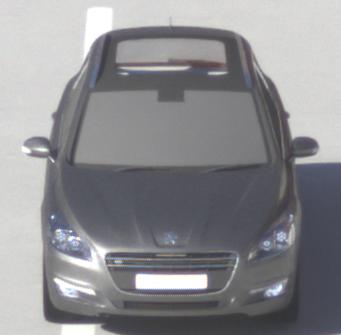
Make: Peugeot
Model: 508 SW 120 VTi
Detailed model: 508 (I) SW
Model produced from: 2011/03
Model produced until: 2014/05
Doors: 5
Color: gray
Road condition: dry road
Daytime: morning or afternoon
Contrast: high contrast